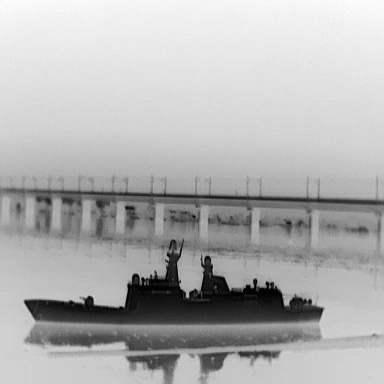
There is a warship in the infrared image.